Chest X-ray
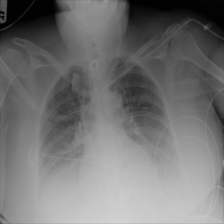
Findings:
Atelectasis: negative
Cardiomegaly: negative
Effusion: positive
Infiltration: positive
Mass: negative
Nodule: negative
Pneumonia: negative
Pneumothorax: negative
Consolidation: negative
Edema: positive
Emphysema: negative
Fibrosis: negative
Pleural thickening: negative
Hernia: negative